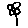
Label: flower